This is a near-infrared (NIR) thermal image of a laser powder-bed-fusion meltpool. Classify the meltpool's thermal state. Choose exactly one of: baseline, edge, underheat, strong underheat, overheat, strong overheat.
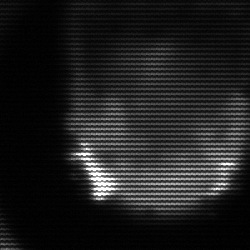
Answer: edge